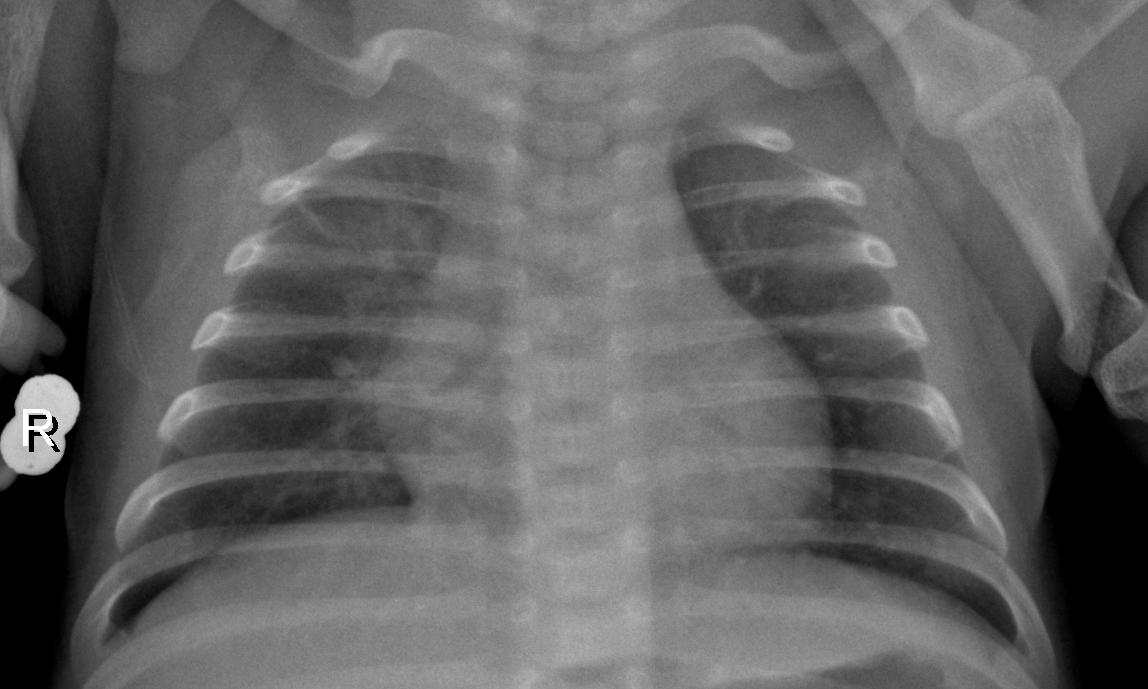
Diagnosis: PNEUMONIA